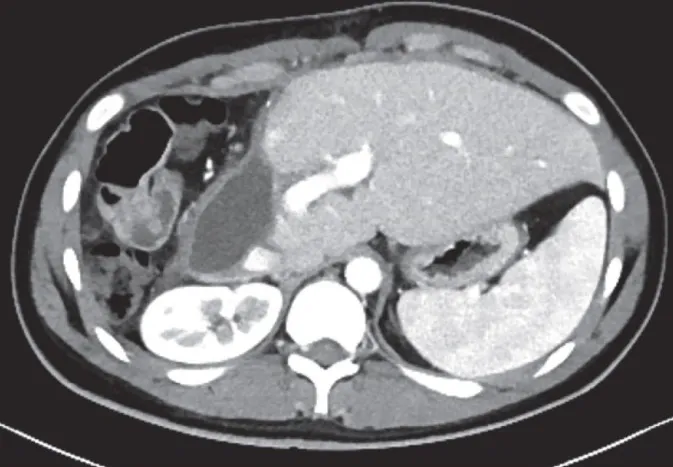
The axial CT image shows a collection consistent with a bilioma on the cross-sectional surface of the remnant liver.
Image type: radiology (ct)